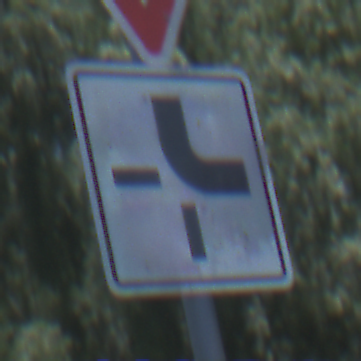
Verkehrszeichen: VerlaufVorfahrtsstrasse4
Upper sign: VorfahrtGewaehren
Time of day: Midday
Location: Outdoor (Nature)
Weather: Clear
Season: Summer
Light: Natural